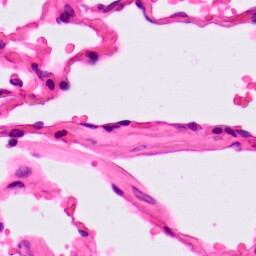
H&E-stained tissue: Lung